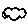
Label: cloud